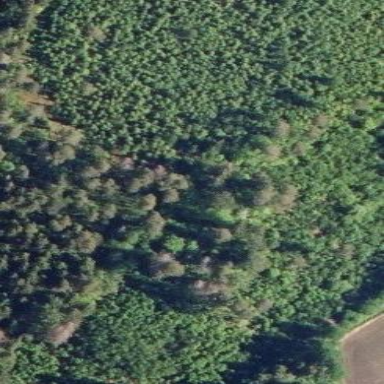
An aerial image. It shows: Nature reserve located within forest area.